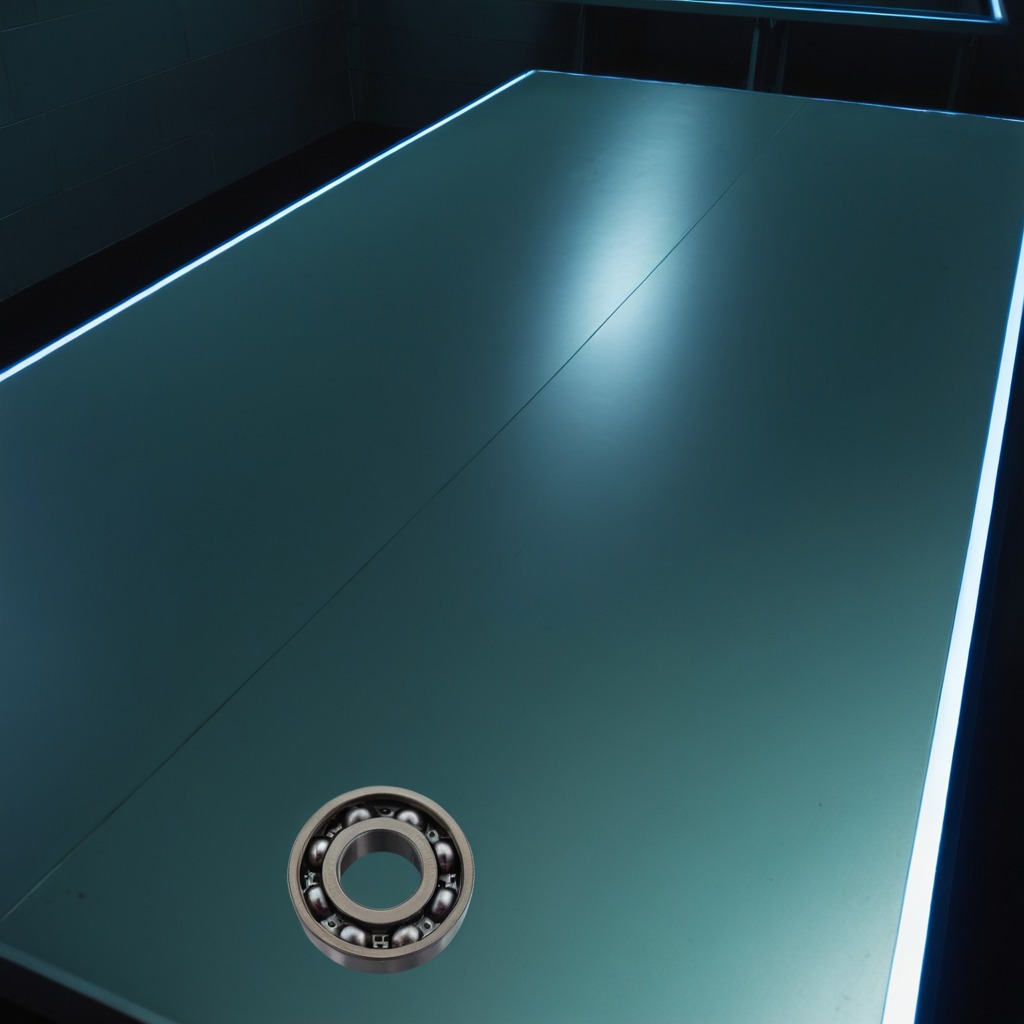
A metal ball bearing is lying on the table.